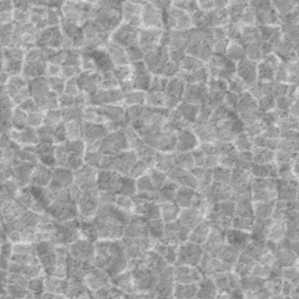
Label: frost